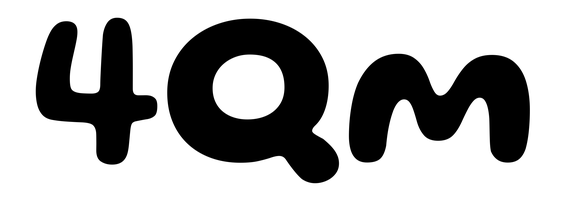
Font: Gluten_SemiBold